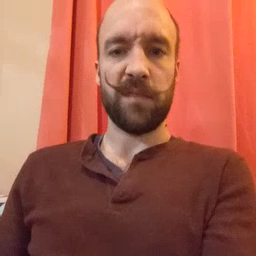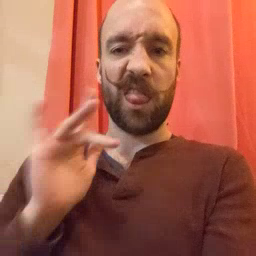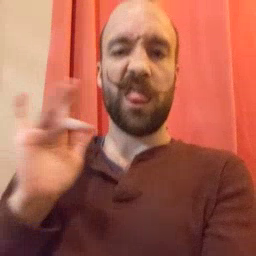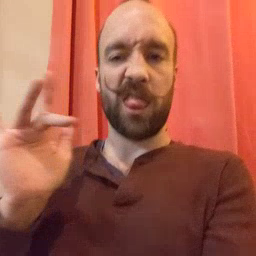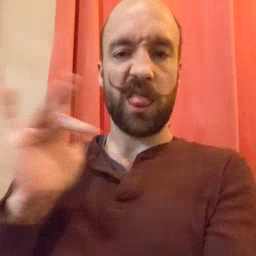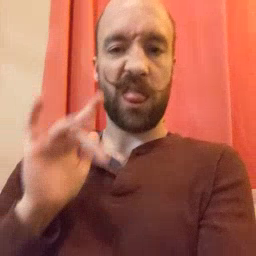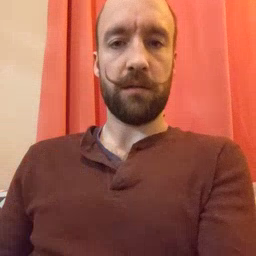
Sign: yucky